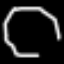
Label: octagon